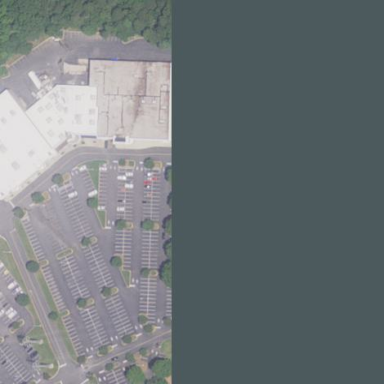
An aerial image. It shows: Retail building.